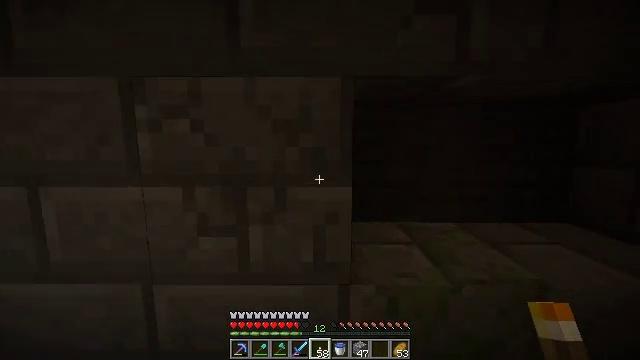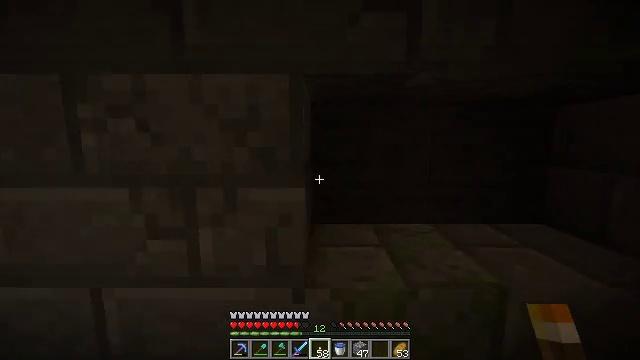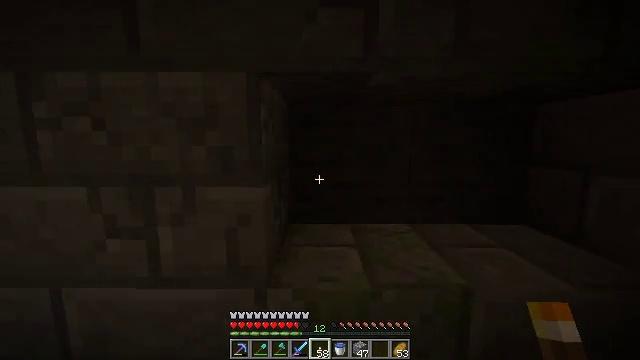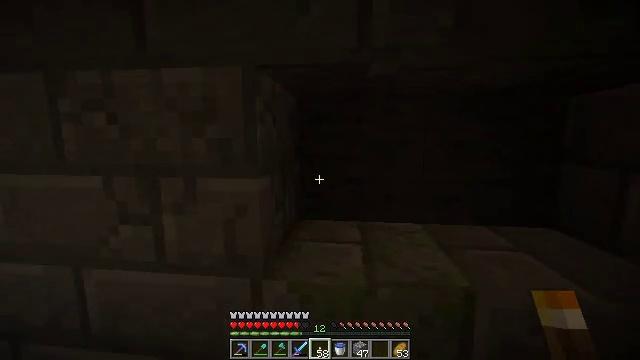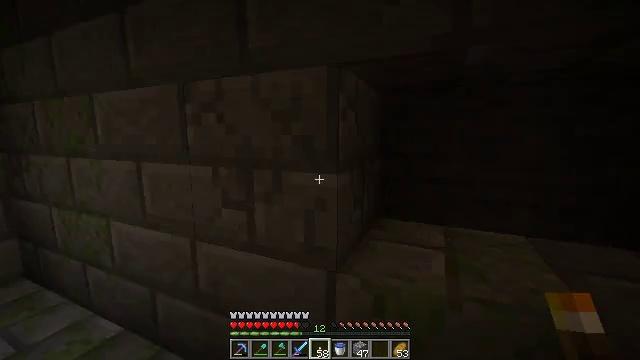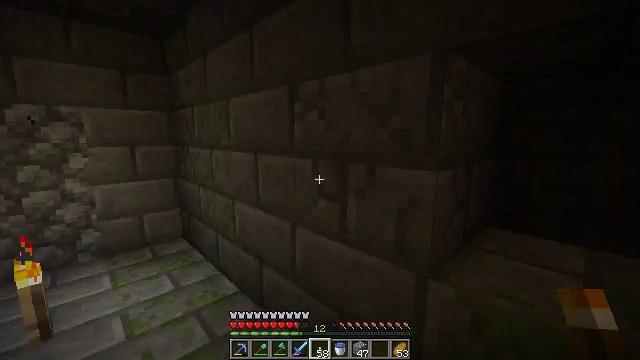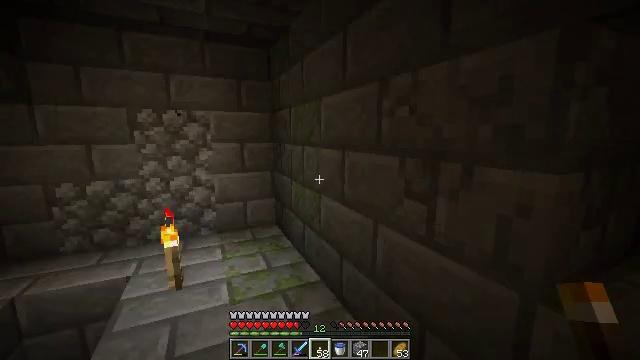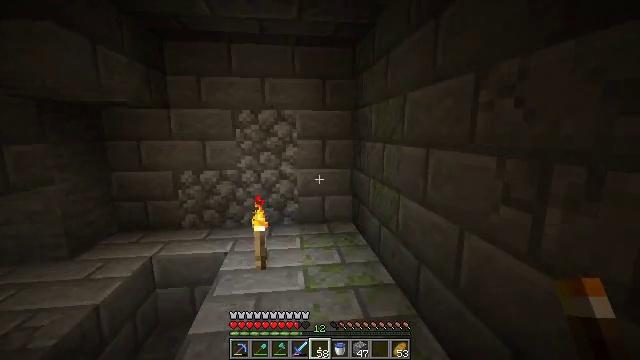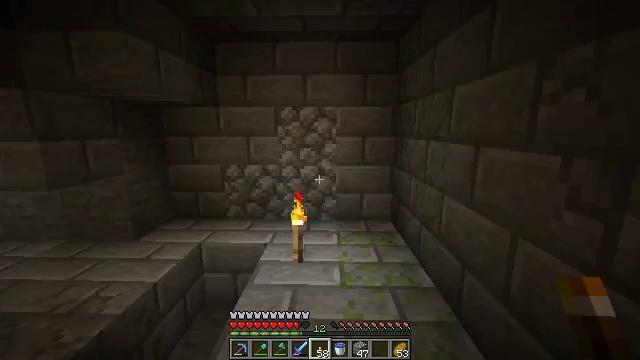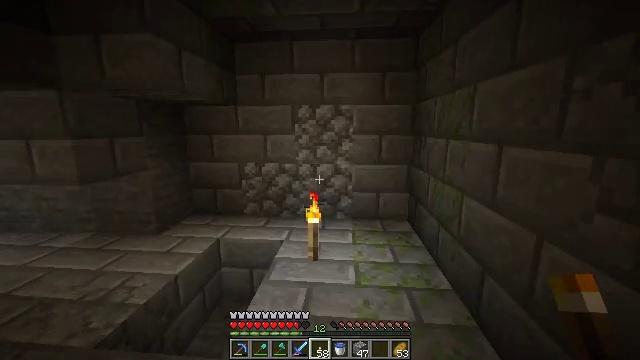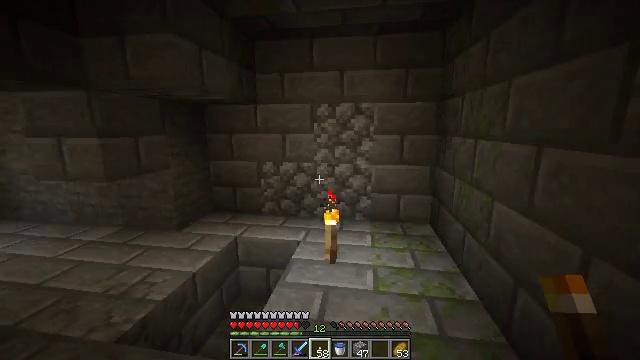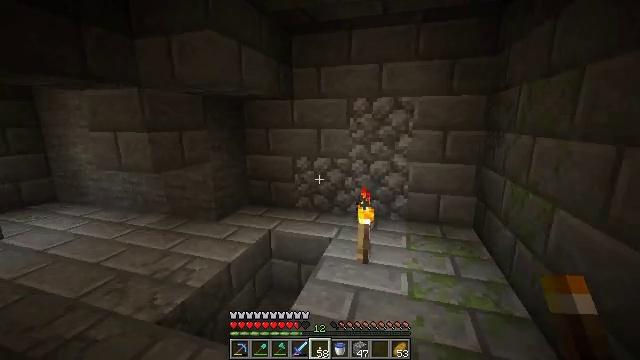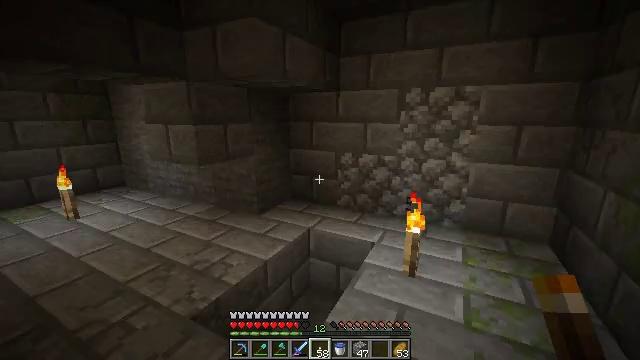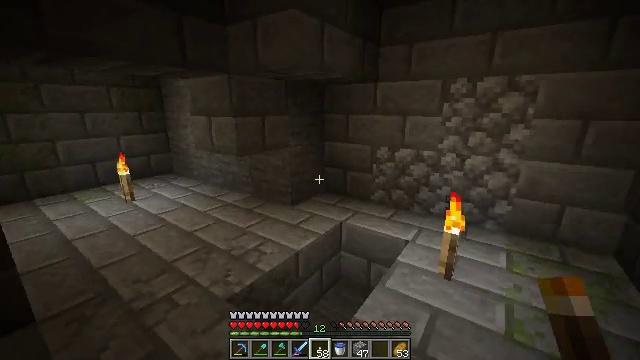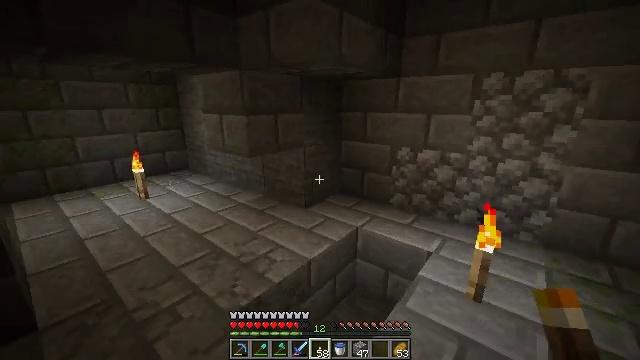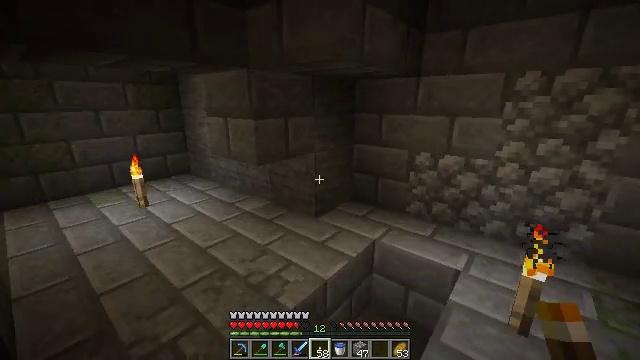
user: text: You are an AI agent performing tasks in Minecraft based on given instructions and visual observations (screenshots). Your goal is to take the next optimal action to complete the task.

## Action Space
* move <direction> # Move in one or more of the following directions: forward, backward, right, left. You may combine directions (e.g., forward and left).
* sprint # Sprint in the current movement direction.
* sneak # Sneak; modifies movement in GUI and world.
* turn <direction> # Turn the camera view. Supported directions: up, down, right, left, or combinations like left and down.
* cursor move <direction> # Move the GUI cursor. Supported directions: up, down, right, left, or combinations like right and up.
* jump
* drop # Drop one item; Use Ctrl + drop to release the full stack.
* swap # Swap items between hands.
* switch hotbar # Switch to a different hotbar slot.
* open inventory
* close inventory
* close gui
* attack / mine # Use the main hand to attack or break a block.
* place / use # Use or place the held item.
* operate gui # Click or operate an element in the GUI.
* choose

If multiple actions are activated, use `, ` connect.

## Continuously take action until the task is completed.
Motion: motion action
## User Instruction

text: Break the mossy stone bricks in a structure.
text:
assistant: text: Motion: move right
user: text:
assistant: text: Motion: no_op
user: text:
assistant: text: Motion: turn left
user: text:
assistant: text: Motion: turn left
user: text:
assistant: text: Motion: turn left
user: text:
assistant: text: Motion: turn left
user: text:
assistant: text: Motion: turn left
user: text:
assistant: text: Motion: turn left
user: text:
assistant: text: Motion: turn left
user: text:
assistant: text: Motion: move forward, turn left
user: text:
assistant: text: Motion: move forward, turn left and down
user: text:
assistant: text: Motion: move forward, turn left and down
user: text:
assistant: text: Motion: move forward, turn left and down
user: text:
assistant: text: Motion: move forward and move left, turn left
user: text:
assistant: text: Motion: move forward and move left
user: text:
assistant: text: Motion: move forward and move left
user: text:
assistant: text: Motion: move forward and move left, turn left
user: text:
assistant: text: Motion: move forward and move left, turn left
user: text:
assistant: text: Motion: move forward and move left, turn left
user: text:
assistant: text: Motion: move forward and move left, turn left
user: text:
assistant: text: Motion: move forward, turn left
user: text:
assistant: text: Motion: move forward, turn left
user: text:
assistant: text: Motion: move forward, turn left
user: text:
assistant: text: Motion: move forward, turn left
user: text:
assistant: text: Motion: move forward
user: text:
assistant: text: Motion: move forward, turn left
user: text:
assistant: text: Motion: move forward and move right, turn left
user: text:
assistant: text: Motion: move forward and move right, turn left
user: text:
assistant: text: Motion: move forward and move right, turn left
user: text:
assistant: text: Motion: move forward and move right, turn left